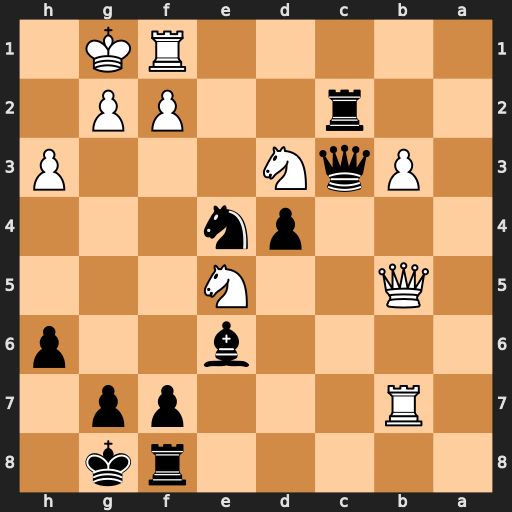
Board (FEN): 5rk1/1R3pp1/4b2p/1Q2N3/3pn3/1PqN3P/2r2PP1/5RK1
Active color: b
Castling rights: -
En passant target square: -
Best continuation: Nd6 Qb4 Nxb7